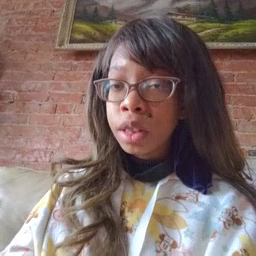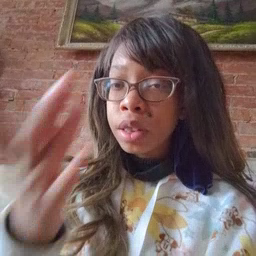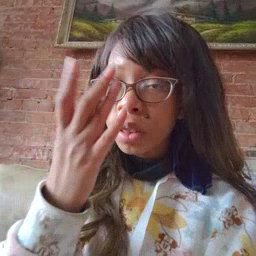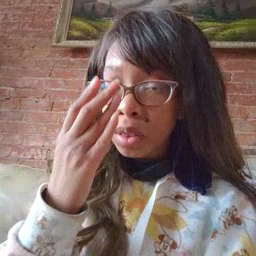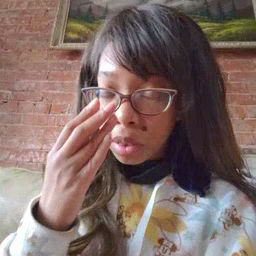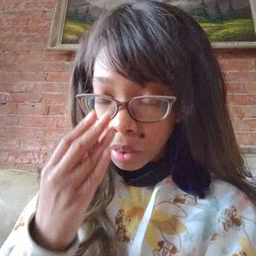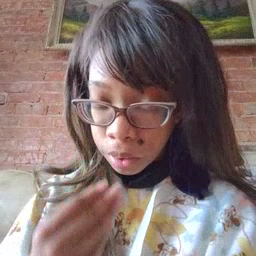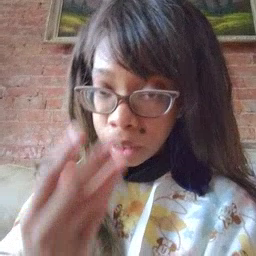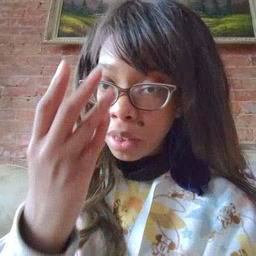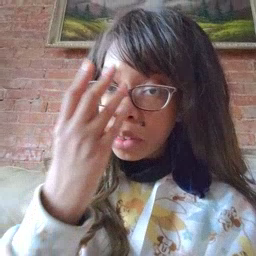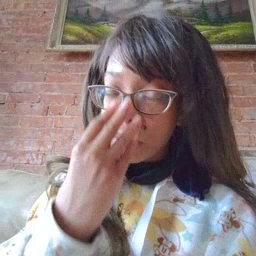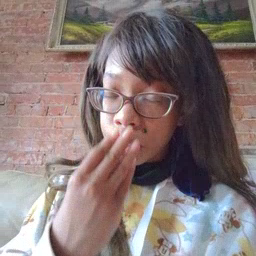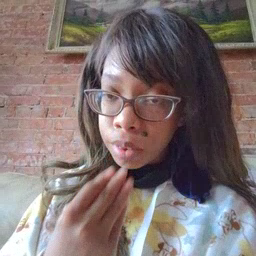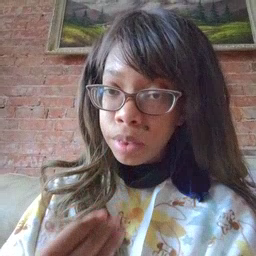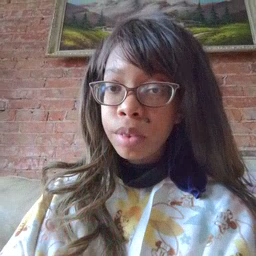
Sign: sleep